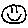
Label: smiley face